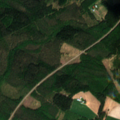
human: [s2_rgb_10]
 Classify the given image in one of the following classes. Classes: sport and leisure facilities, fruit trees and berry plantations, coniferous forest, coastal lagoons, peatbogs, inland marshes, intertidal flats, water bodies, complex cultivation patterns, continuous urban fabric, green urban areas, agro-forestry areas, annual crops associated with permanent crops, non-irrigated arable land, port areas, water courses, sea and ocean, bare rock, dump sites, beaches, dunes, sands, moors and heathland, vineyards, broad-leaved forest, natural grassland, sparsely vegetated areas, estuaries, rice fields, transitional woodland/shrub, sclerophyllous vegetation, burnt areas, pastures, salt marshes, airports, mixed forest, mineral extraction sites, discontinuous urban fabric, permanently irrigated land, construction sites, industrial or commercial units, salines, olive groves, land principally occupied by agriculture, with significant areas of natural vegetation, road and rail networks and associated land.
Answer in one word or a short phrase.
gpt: land principally occupied by agriculture, with significant areas of natural vegetation, coniferous forest